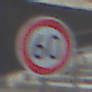
Verkehrszeichen: Geschwindigkeit60
Umgebung: Outdoor, Urban
Tageszeit: MorningAfternoon
Wetter: PartlyCloudy
Licht: Natural
Jahreszeit: NotSpecified
Kontrast: LowContrast